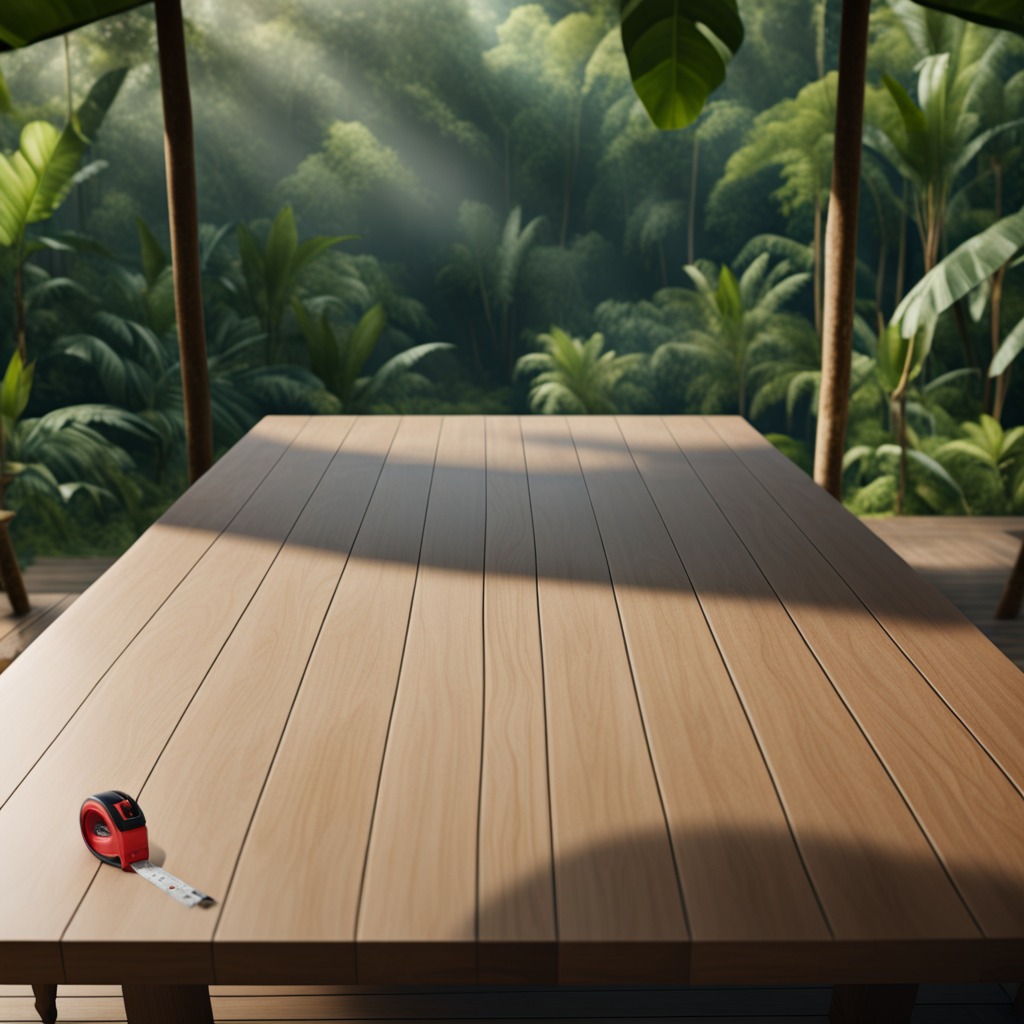
A measuring tape is lying on a wooden table inside a jungle field workshop tent.